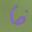
Label: 6